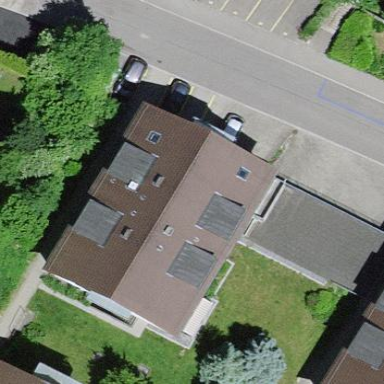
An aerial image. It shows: Group of garages.